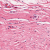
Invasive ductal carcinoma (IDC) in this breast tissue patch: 0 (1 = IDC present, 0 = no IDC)